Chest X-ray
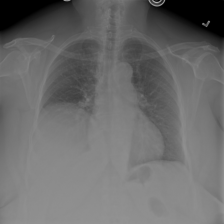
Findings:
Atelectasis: negative
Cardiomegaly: negative
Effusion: negative
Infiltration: negative
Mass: negative
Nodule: negative
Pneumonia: negative
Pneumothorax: negative
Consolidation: negative
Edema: negative
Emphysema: negative
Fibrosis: negative
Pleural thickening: negative
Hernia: negative